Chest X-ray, PA view. Patient: 54 years old, sex M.
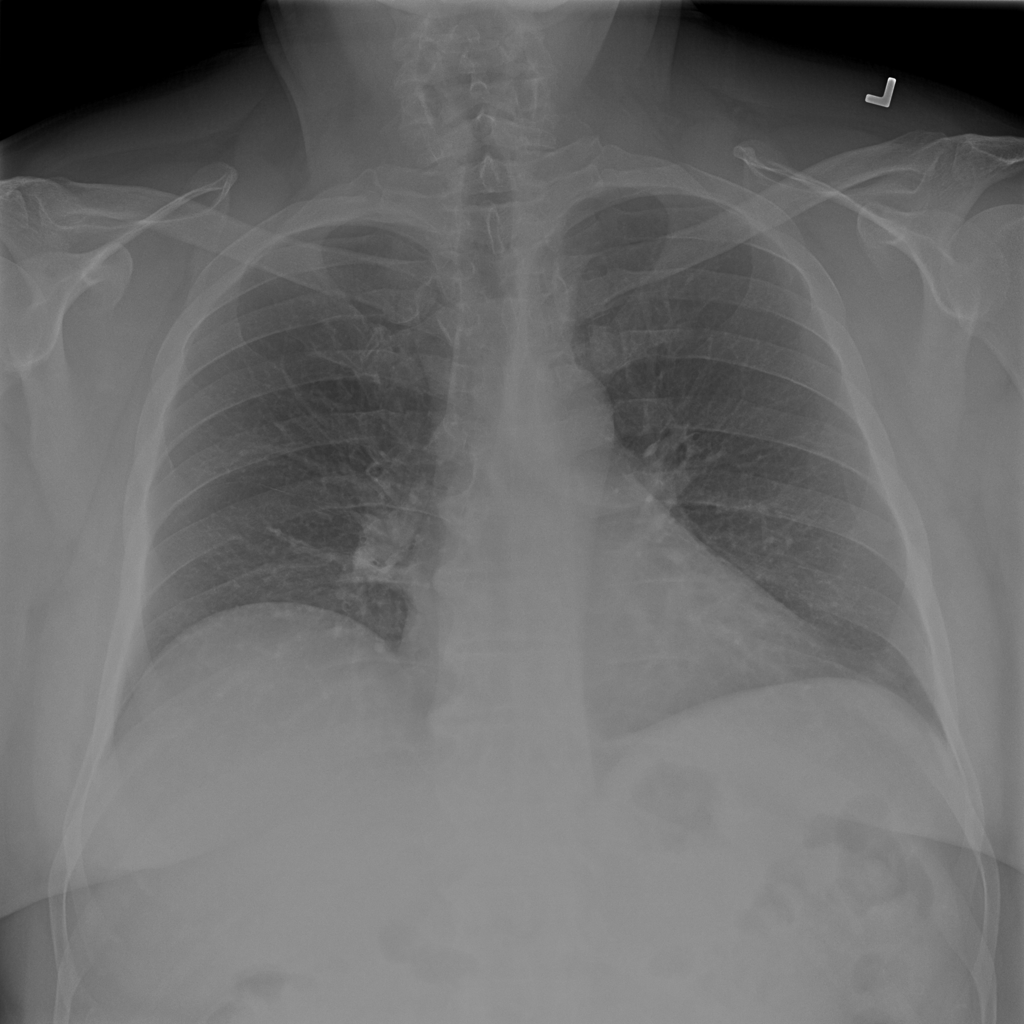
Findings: No Finding